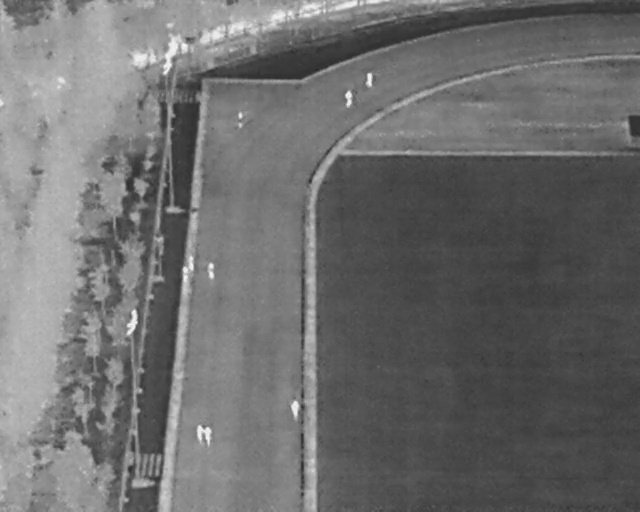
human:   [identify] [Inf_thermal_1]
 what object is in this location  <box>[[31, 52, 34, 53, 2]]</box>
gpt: <ref>1 medium person at the center</ref>

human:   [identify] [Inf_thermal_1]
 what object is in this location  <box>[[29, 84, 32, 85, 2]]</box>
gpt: <ref>1 small person at the bottom</ref>